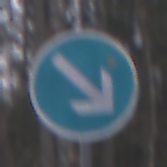
Verkehrszeichen: VorgeschriebeneVorbeifahrtRechts
Umgebung: Outdoor, Nature
Tageszeit: Midday
Wetter: Overcast
Licht: Natural
Jahreszeit: Autumn
Kontrast: LowContrast